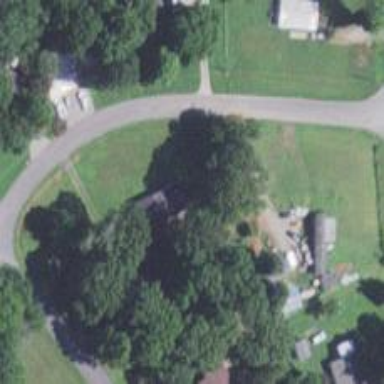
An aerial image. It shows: Driveway.